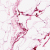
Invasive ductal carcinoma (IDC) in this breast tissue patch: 0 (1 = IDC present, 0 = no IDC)